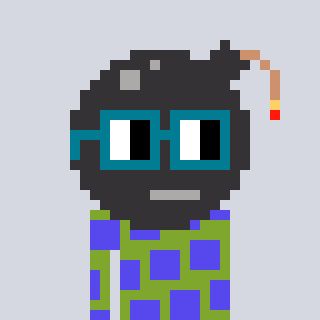
a pixel art character with square dark green glasses, a bomb-shaped head and a slimegreen-colored body on a cool background